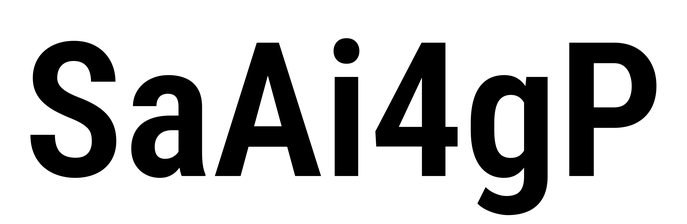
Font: Roboto_Condensed_SemiBold